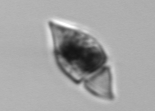
Label: Amphidinium